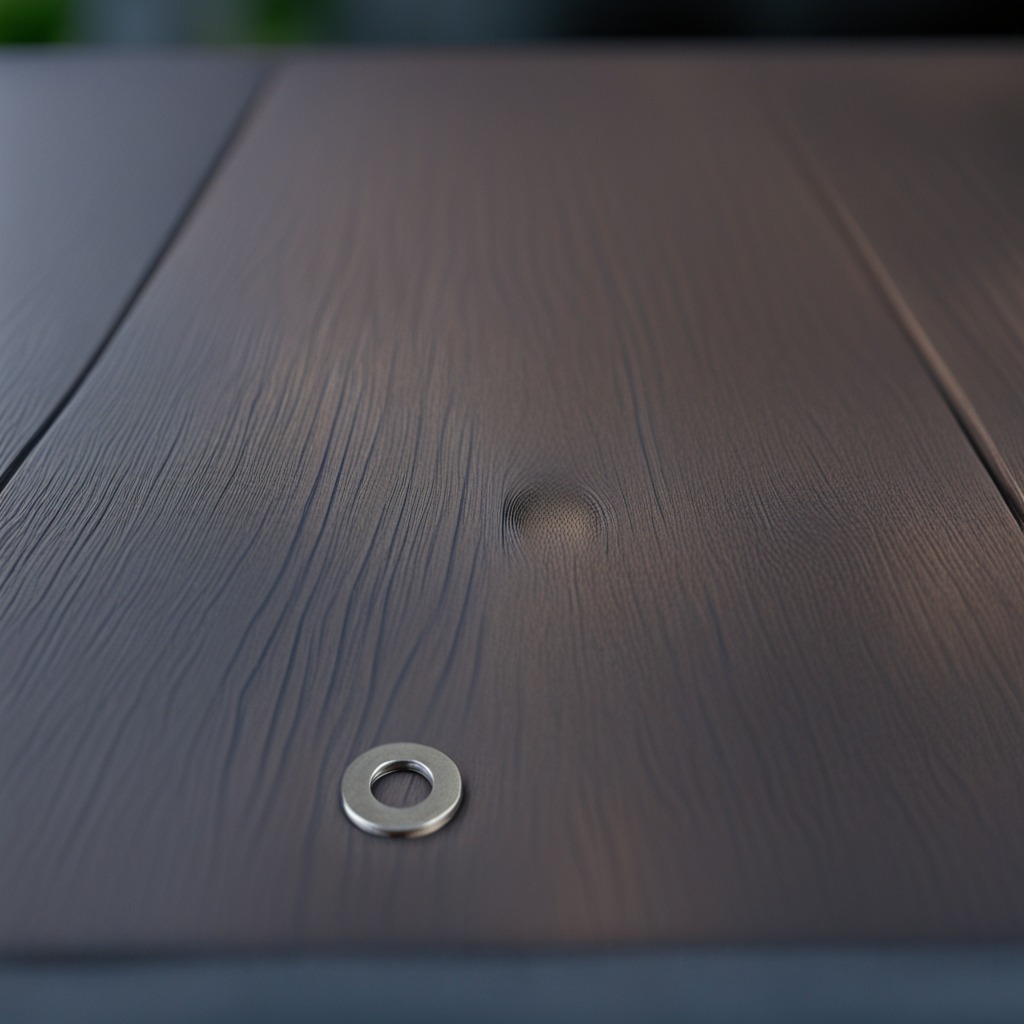
A flat metal washer is lying on the table.